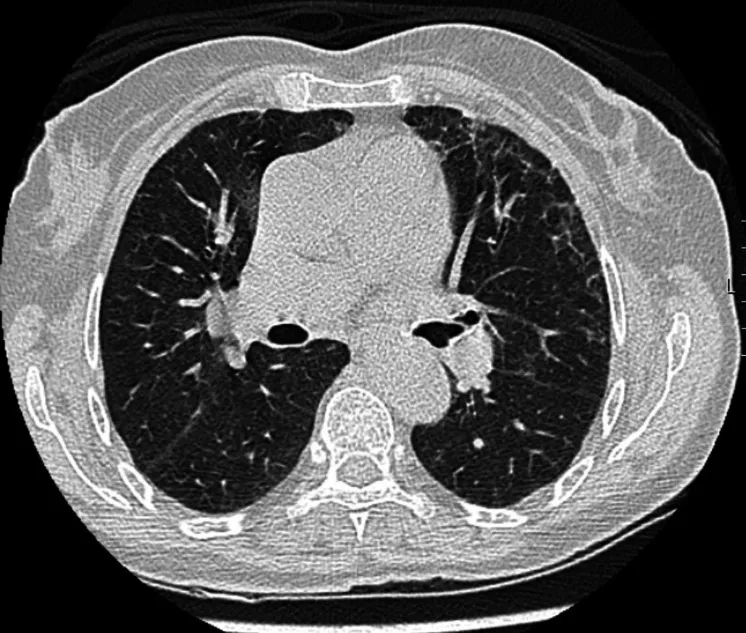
Computed tomography of the thorax showing improvement of the airspace consolidations.
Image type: radiology (ct)